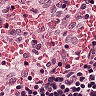
Metastatic tissue present: no